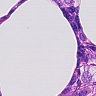
Metastatic tissue present: yes